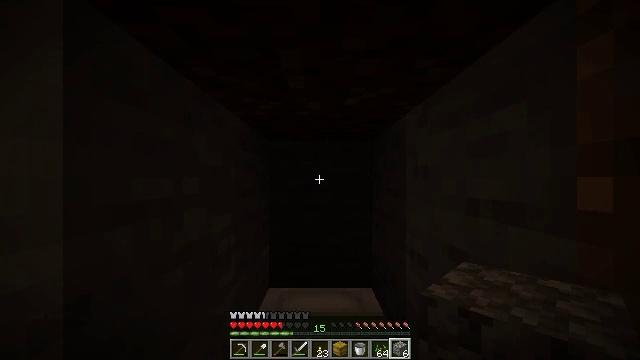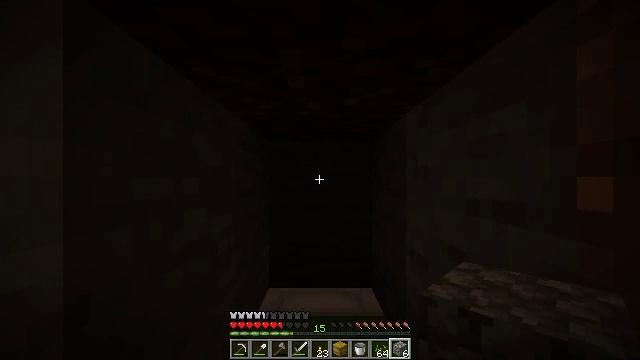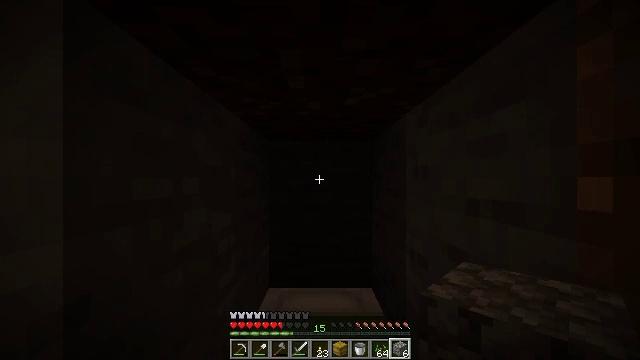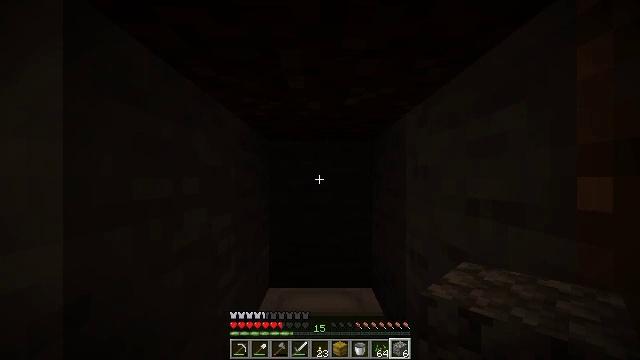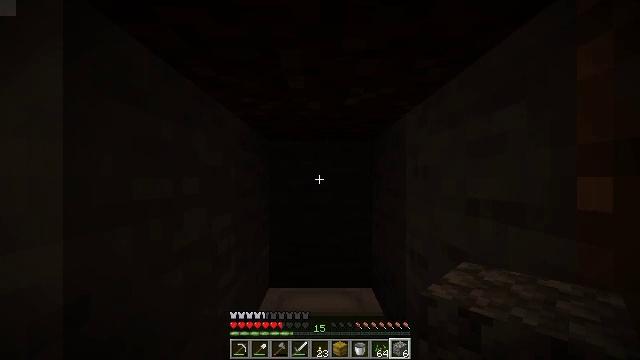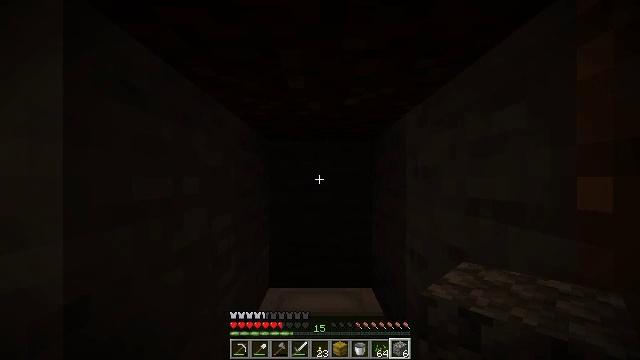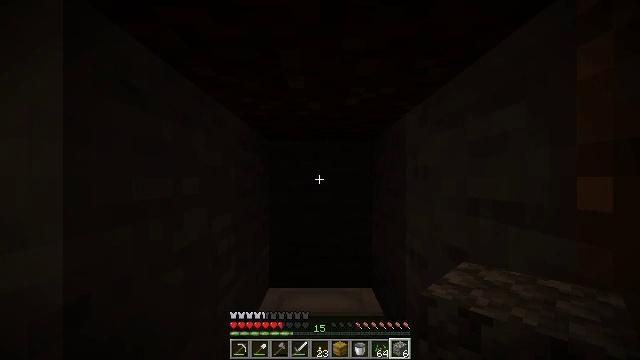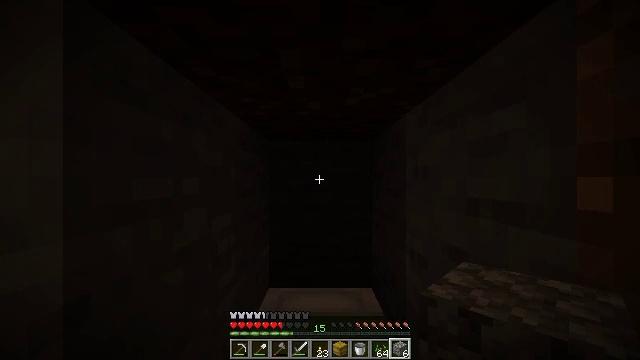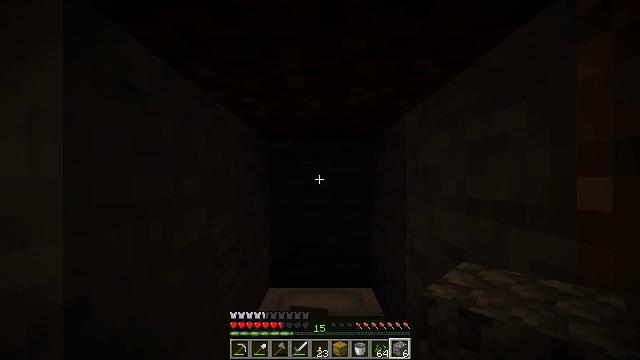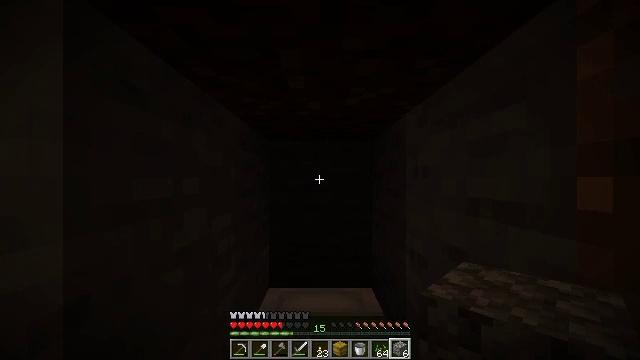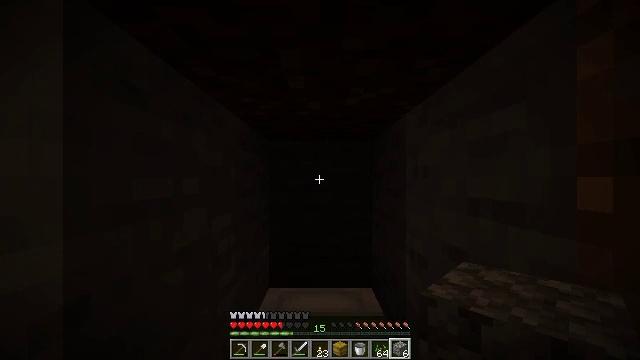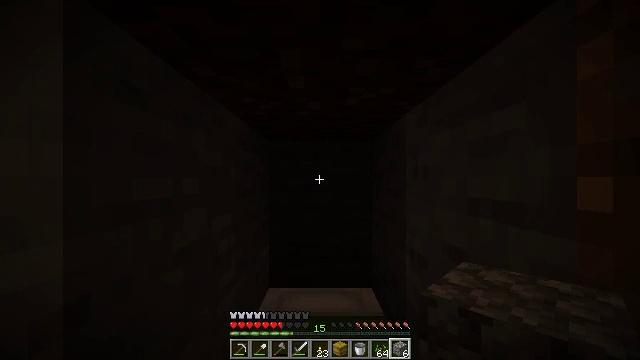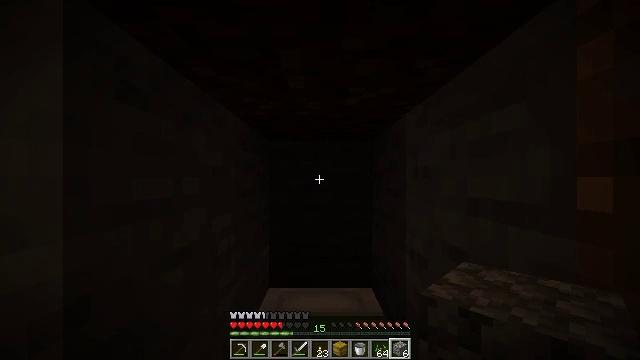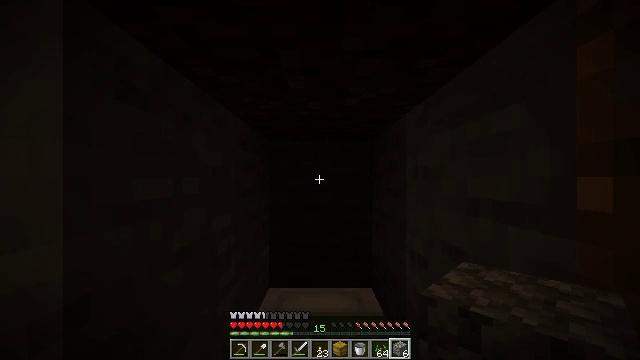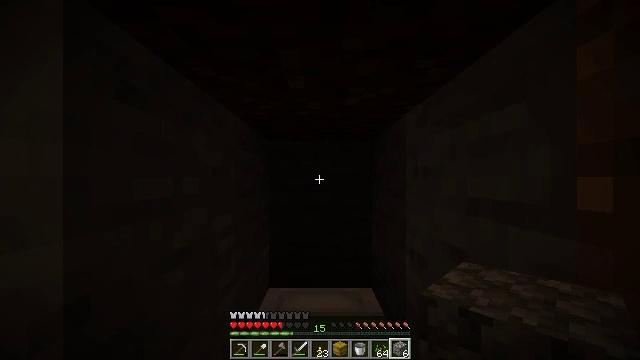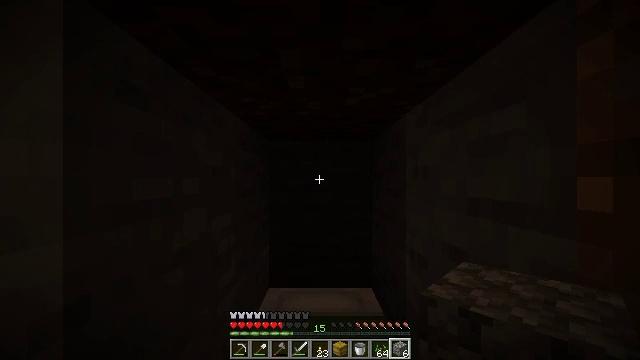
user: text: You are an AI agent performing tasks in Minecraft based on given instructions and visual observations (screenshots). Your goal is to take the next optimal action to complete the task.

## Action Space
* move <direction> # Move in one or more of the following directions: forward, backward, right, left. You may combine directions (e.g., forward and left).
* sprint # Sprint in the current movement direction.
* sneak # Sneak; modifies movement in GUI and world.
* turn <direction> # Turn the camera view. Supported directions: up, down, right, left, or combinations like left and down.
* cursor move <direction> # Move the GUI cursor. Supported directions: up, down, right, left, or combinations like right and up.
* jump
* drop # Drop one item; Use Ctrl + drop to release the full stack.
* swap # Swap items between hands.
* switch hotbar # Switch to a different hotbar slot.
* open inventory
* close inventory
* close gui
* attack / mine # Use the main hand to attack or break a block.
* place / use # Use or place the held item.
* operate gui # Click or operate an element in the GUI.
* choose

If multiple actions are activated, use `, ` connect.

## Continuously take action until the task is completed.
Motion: motion action
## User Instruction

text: Get the lime bed back into inventory.
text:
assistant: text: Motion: no_op
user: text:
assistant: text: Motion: no_op
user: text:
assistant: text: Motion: no_op
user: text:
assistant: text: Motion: no_op
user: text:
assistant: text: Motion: no_op
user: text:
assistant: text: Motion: no_op
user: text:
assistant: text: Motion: no_op
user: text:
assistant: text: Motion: no_op
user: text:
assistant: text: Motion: no_op
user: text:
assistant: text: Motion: no_op
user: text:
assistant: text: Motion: no_op
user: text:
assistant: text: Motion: no_op
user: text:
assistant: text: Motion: no_op
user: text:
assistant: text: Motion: no_op
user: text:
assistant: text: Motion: no_op
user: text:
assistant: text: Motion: no_op
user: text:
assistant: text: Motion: no_op
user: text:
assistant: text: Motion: no_op
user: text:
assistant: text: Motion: no_op
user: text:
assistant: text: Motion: no_op
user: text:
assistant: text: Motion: no_op
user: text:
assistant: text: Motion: no_op
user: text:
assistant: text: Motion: no_op
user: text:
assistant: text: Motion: no_op
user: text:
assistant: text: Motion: no_op
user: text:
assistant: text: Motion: no_op
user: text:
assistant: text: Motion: no_op
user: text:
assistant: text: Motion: no_op
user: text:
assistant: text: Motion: no_op
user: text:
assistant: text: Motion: no_op